Question: The following is a very simple 'scala' code ('upper.scala'):
'''
/**
* Created on 7/6/2015.
*/
class Upper {
def upper(strings: String*): Seq[String] = {
strings.map((s: String) => s.toUpperCase())
}
}
val up = new Upper
println(up.upper("Hello World!"))
'''
Execute it in command line, it is OK:
'''
[root@Fedora ~]# scala upper.scala
ArrayBuffer(HELLO WORLD!)
'''
But when executing it with command in 'Intellij', it prompts the following error:
'''
Error:(10, 1) expected class or object definition
val up = new Upper
^
Error:(11, 1) expected class or object definition
println(up.upper("Hello World!"))
^
'''
The screen shot likes this:

Could anyone give some clue on this issue?
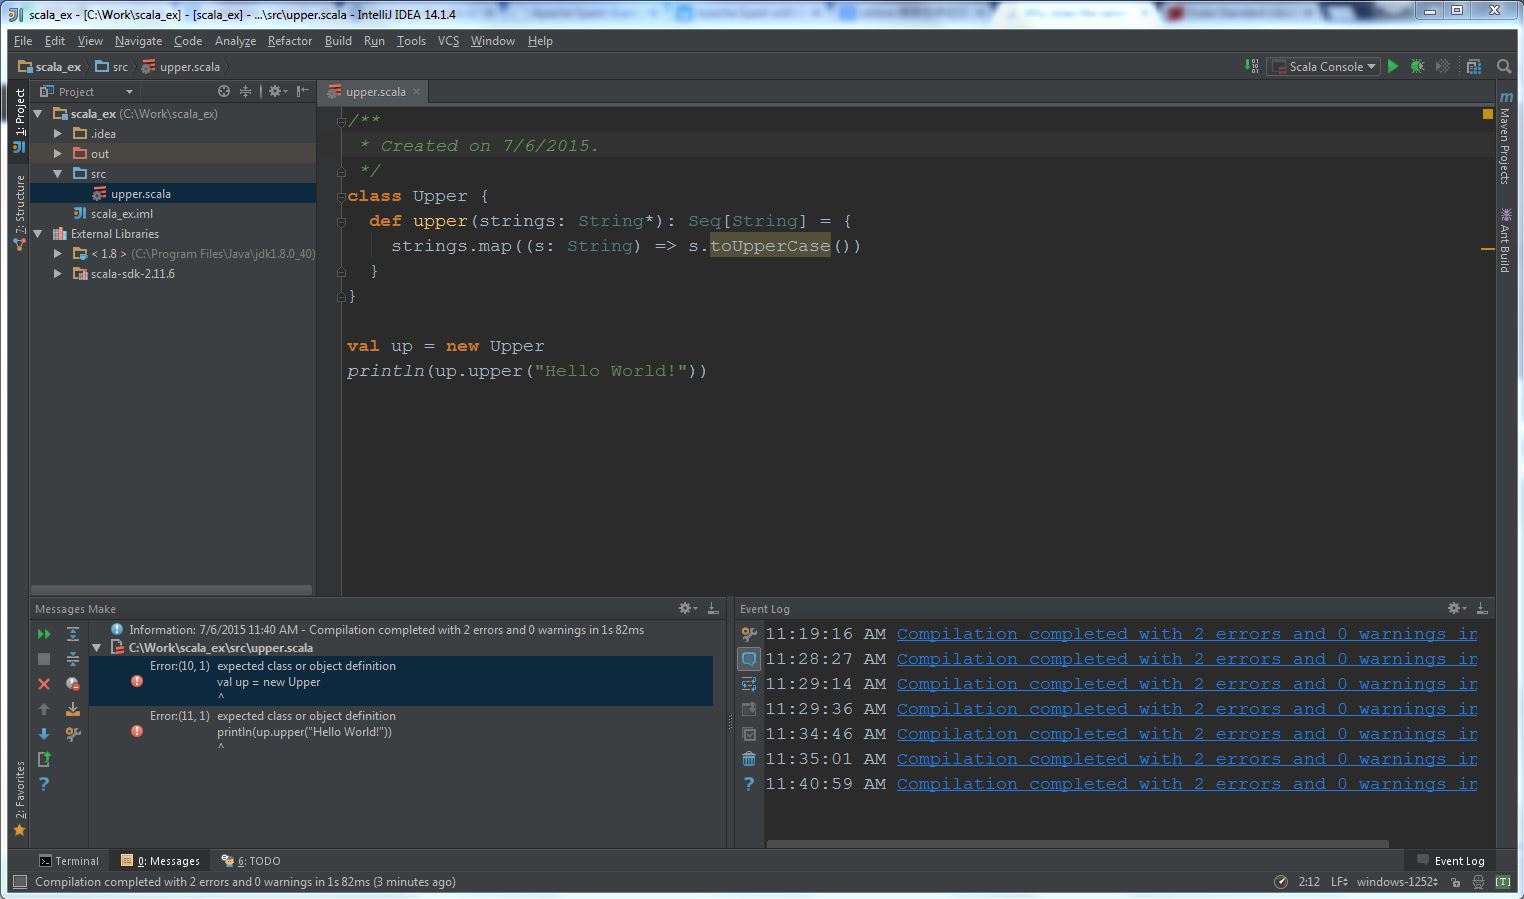
Answer: You're defining a value and calling for function right inside file (build unit), which is not allowed in Scala. It worked in REPL because it just implicitly wraps it <URL>, like:
'''
object $iw {
class Upper {
def upper(strings: String*): Seq[String] = {
strings.map((s: String) => s.toUpperCase())
}
}
val up = new Upper
println(up.upper("Hello World!"))
}
'''
Your approach also won't work with plain 'scalac' if you're looking for clean check.
Solution: just use <URL> trait, which will generate 'main' method automatically so you can run the code:
'''
object MyApp extends App {
val up = new Upper
println(up.upper("Hello World!"))
}
'''